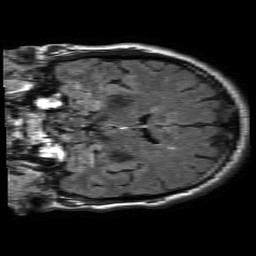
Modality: FLAIR
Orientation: coronal
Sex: male
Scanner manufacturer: philips
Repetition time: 11 s
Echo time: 0.125 s